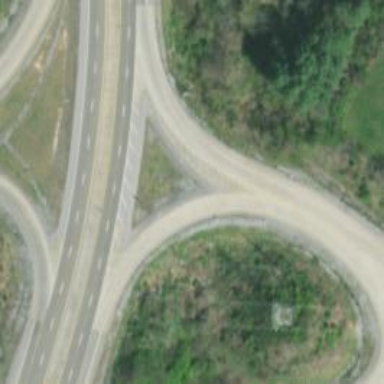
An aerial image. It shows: Trunk link highway.